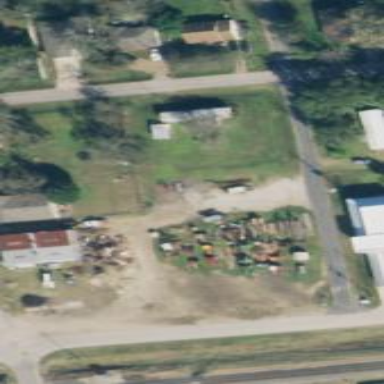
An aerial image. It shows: Farmyard area.